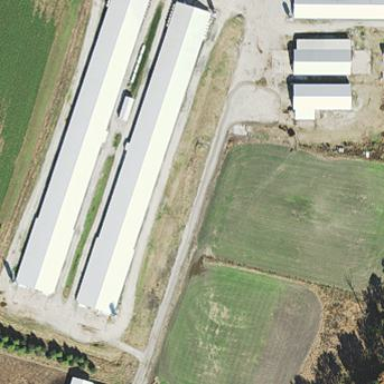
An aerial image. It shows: Farm auxiliary building.